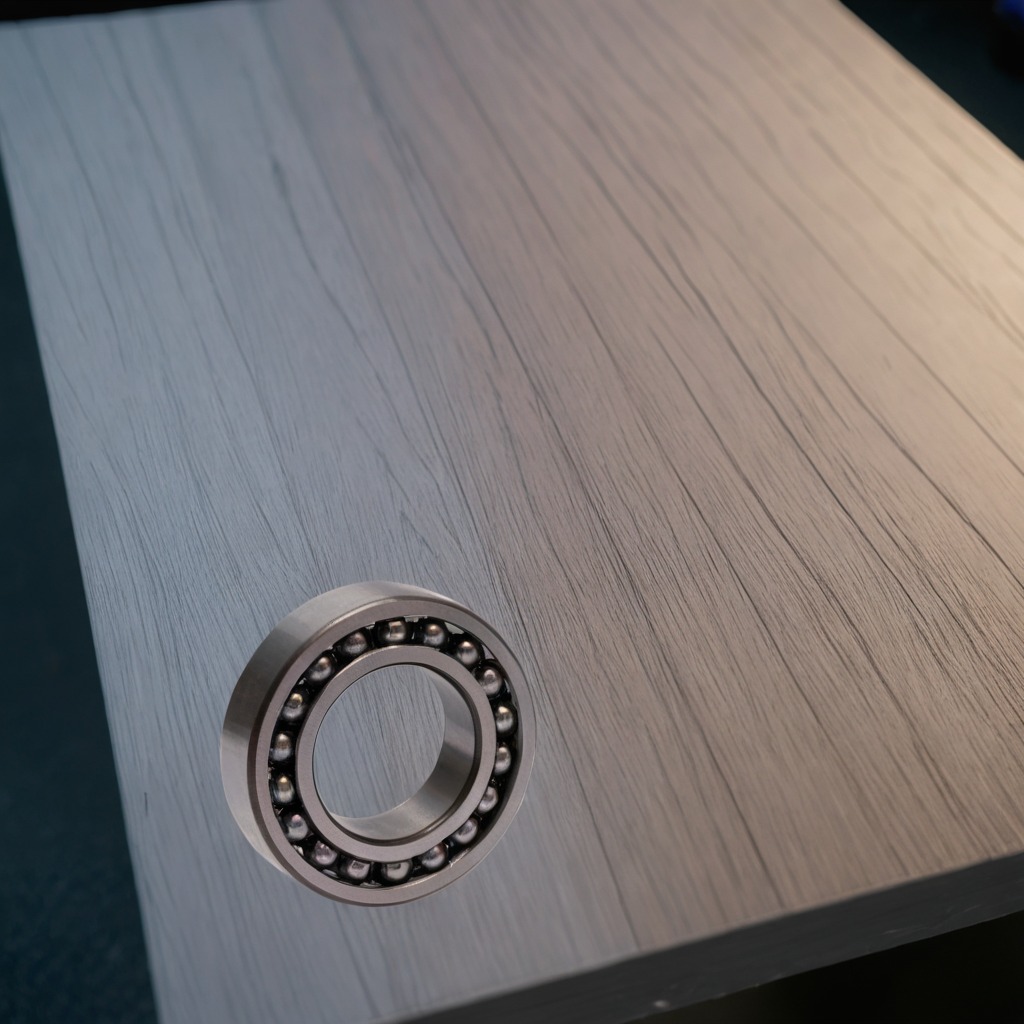
A metal ball bearing is lying on the old table.